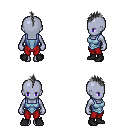
a pixel art fantasy rpg character, female body template, dark elf, purple skin, blue vest, red pants, gray mohawk hairstyle, black shoes, four views (front, back, left, right), 2x2 character sprite sheet, small pixel art, hard edges, no anti-aliasing